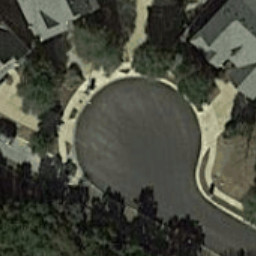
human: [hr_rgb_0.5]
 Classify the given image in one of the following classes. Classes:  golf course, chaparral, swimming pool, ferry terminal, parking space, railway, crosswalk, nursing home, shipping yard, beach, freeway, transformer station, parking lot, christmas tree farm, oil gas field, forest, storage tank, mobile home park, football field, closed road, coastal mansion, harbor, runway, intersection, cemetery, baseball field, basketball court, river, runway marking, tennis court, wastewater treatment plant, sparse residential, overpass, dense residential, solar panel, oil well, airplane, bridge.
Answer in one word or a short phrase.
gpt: closed road